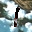
Label: 1